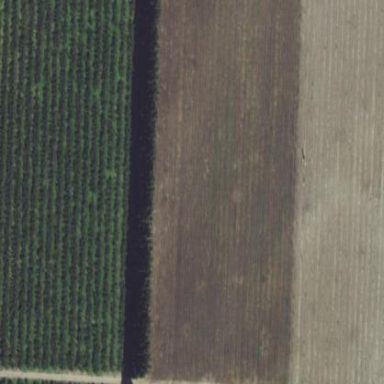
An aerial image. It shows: Vineyard with grape crops.